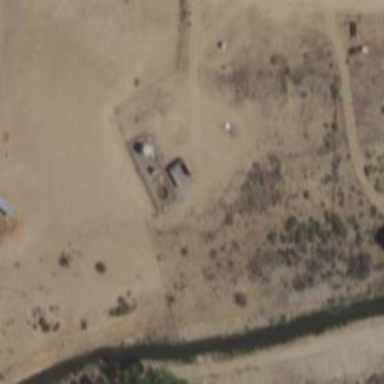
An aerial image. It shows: Storage tank with man-made structure.